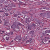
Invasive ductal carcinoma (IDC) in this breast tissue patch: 1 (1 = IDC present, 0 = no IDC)